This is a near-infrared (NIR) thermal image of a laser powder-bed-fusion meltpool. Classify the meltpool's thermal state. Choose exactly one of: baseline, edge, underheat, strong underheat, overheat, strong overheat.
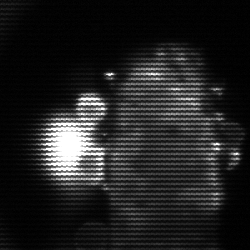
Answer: strong underheat